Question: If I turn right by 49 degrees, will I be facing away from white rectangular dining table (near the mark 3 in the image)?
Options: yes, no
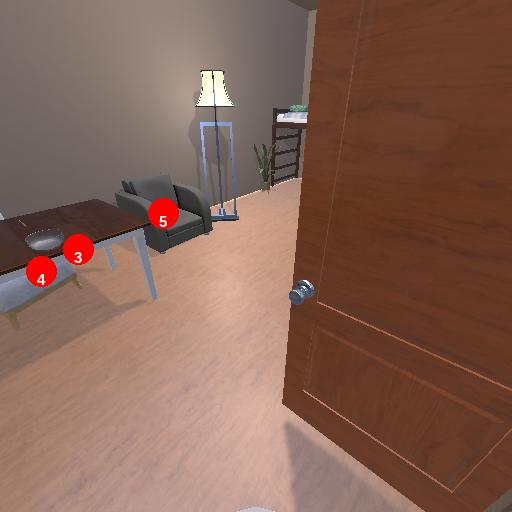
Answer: yes